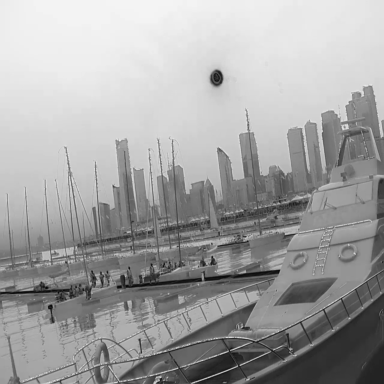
There is a canoe in the infrared image.